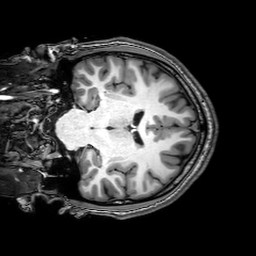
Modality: T1w
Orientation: coronal
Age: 24
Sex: male
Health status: healthy
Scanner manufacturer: philips
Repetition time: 0.008168 s
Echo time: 0.00376 s